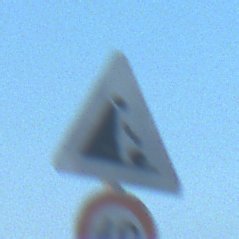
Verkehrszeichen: SteinschlagLinks
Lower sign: Geschwindigkeit40
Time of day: SunriseSunset
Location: Outdoor (Nature)
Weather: PartlyCloudy
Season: NotSpecified
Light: Natural